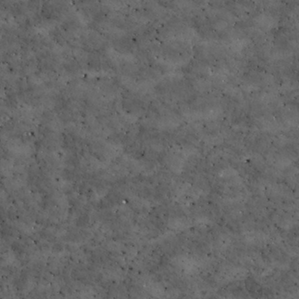
Label: non_frost